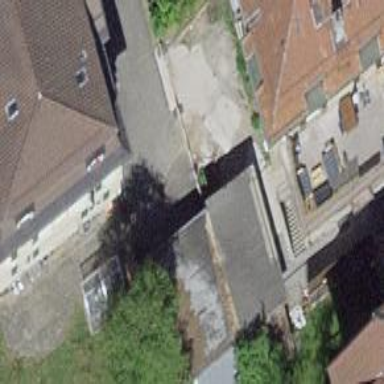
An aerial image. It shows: Group of garages.